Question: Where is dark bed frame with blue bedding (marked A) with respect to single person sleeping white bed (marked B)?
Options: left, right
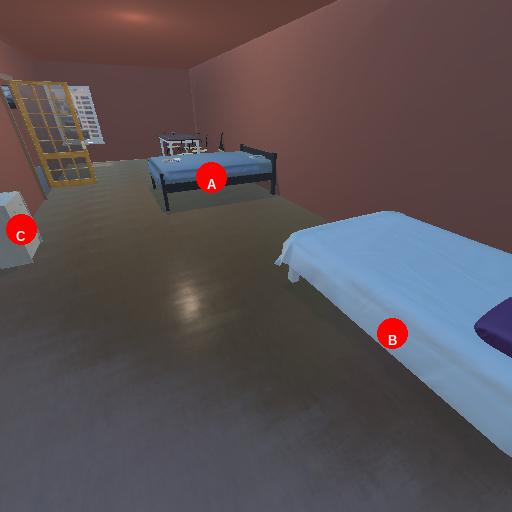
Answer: left